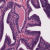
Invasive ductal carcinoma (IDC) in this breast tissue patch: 0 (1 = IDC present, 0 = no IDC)